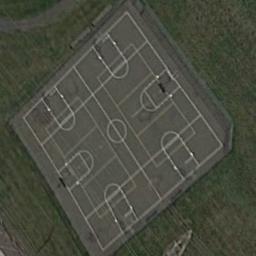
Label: basketball_court